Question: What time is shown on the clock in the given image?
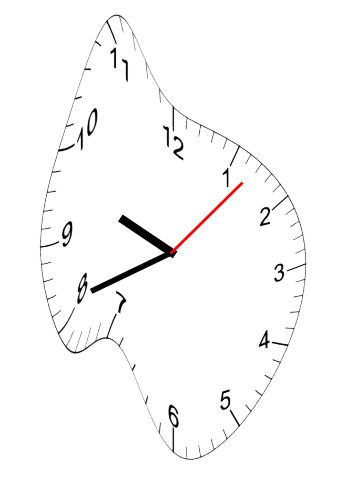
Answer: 09:41:07